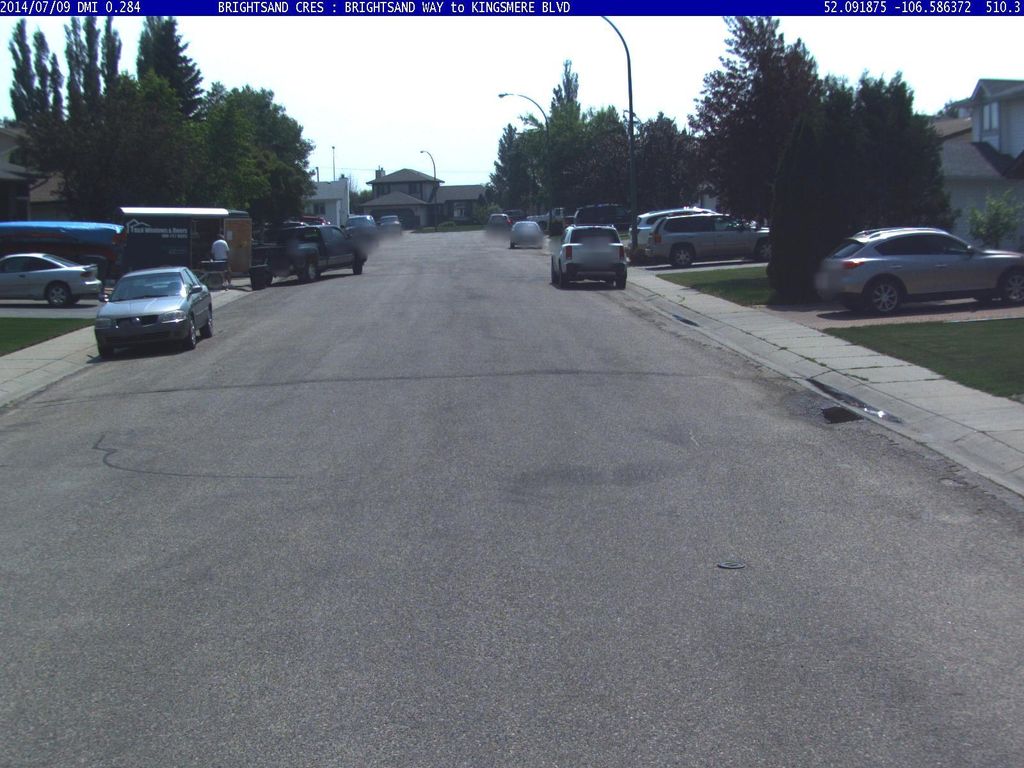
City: saskatoon